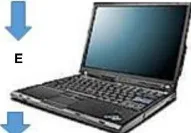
PC for Audacity. Display.
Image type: radiology (x_ray)